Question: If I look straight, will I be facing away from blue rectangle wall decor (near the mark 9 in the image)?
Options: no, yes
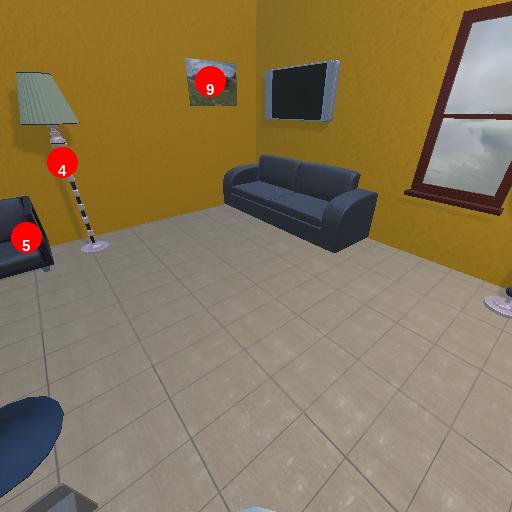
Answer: no